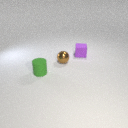
small brown metal sphere to the left of small purple rubber cube